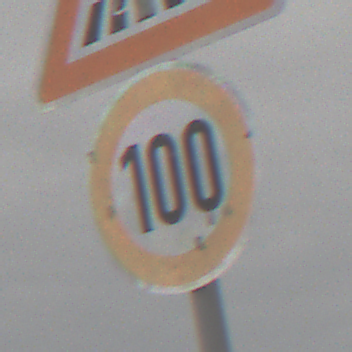
Verkehrszeichen: Geschwindigkeit100
Zusatzzeichen oben: FussgaengerueberwegRechts
Umgebung: Outdoor, Nature
Tageszeit: MorningAfternoon
Wetter: Overcast
Licht: Natural
Jahreszeit: Winter
Kontrast: LowContrast